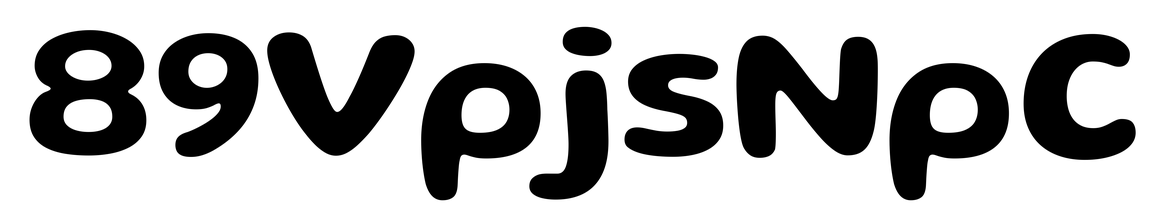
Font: Gluten_SemiBold